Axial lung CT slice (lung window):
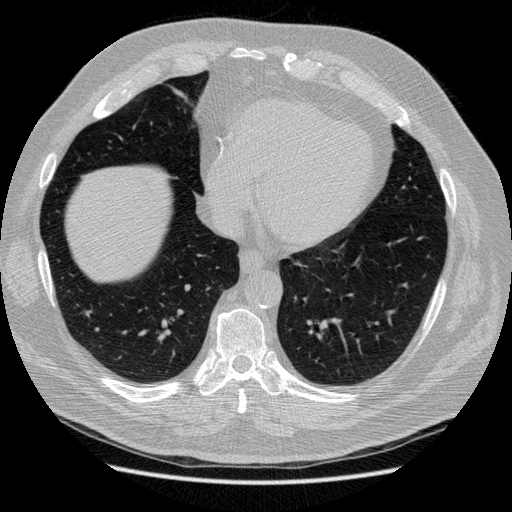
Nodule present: no